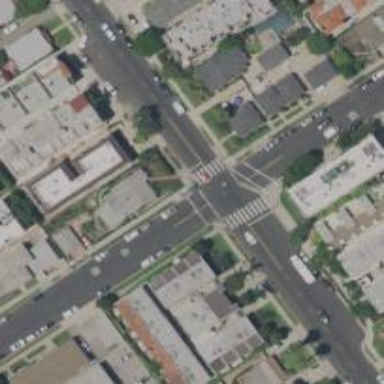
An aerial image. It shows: Marked crossing with zebra markings on the road.